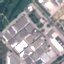
Land use / land cover class: Industrial